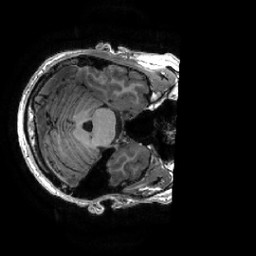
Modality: T1w
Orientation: axial
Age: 26
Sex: male
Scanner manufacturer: ge
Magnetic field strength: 3 T
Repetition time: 0.0073 s
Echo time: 0.003 s